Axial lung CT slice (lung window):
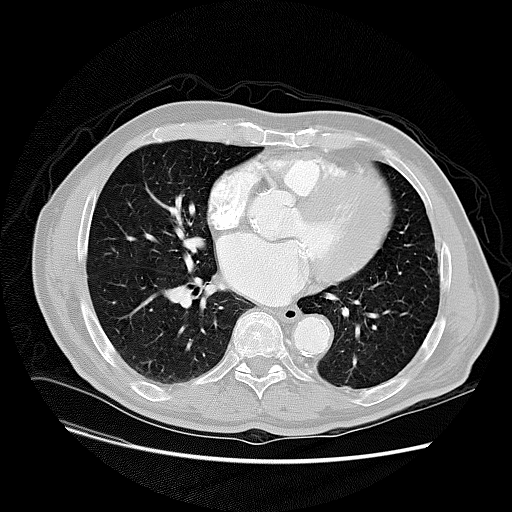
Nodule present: no